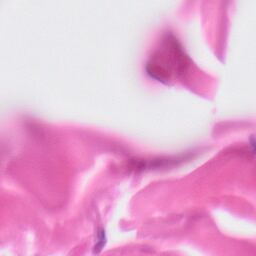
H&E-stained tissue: Skin